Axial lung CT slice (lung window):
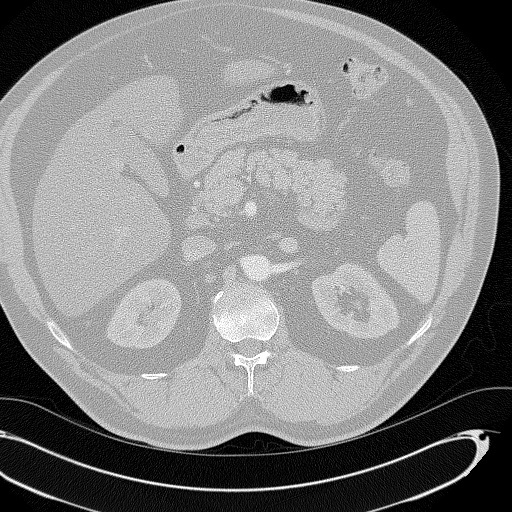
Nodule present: no